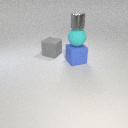
large blue rubber cube below small gray metal cylinder